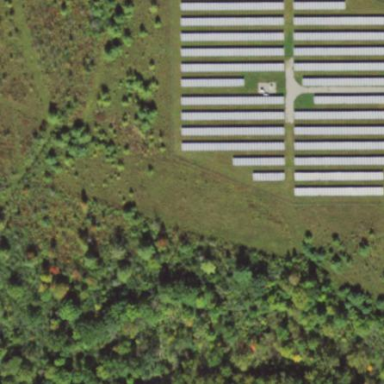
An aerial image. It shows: Solar power plant with photovoltaic technology surrounded by fence.